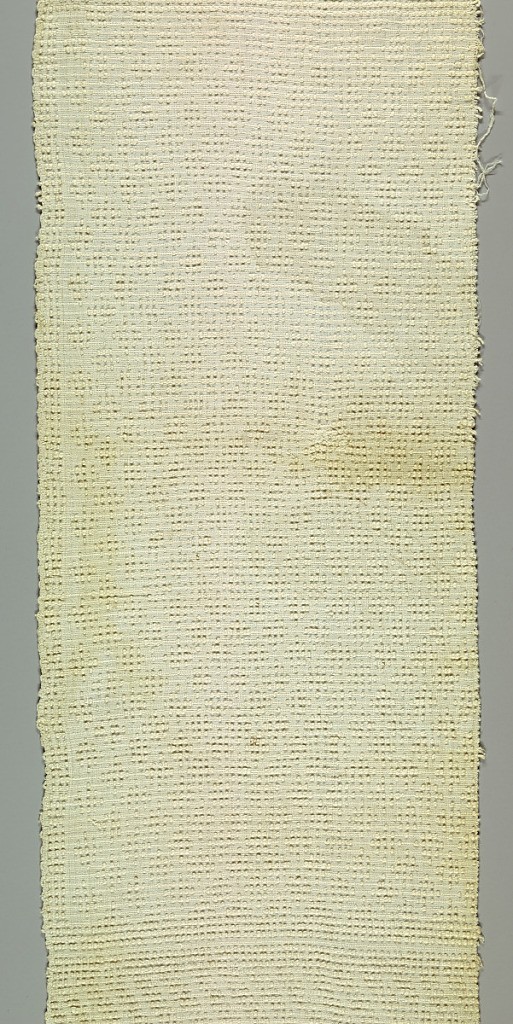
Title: Textile
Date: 18th–19th century
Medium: linen Technique: supplementary looped wefts in plain weave foundation
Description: One panel from a bedcover. Pattern produced by widely spaced heavy loops. In the center is a panel with geometric shapes flanking the cross and both ends are patterned by a diagonal arrangement of small diamonds. One selvage remains.